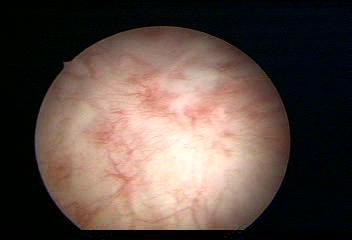
Modality: WLC
Class: Normal mucosa
Bladder cancer association: No